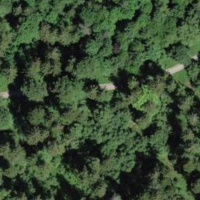
EUNIS habitat code: 43
Species observed at this site:
Anoplotrupes stercorosus